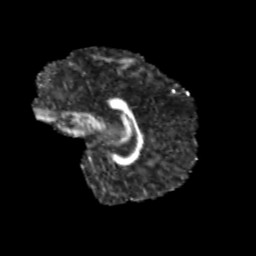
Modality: FA
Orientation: sagittal
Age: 13
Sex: female
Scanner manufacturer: siemens
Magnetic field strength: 3 T
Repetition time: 3.8 s
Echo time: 0.07 s